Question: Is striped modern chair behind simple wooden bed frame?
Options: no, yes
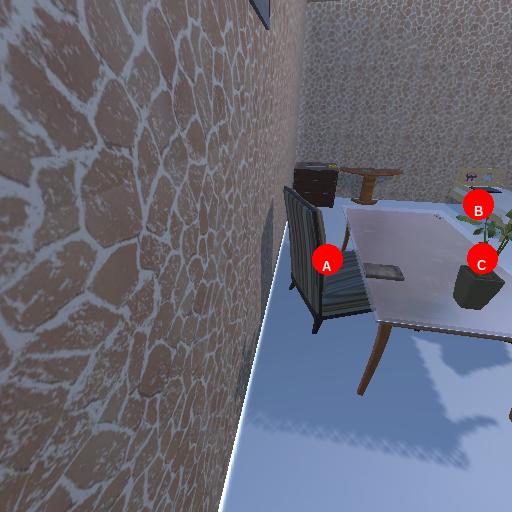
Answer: no